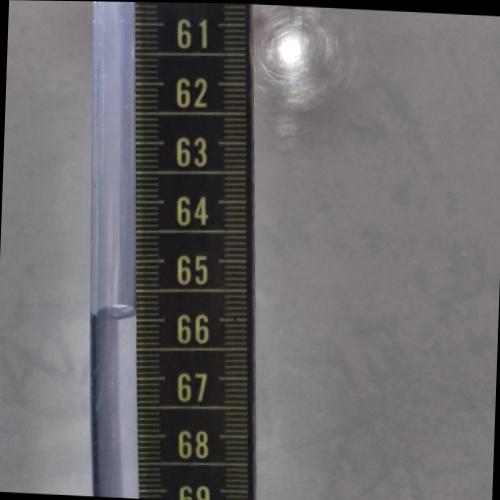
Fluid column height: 65.9 cm